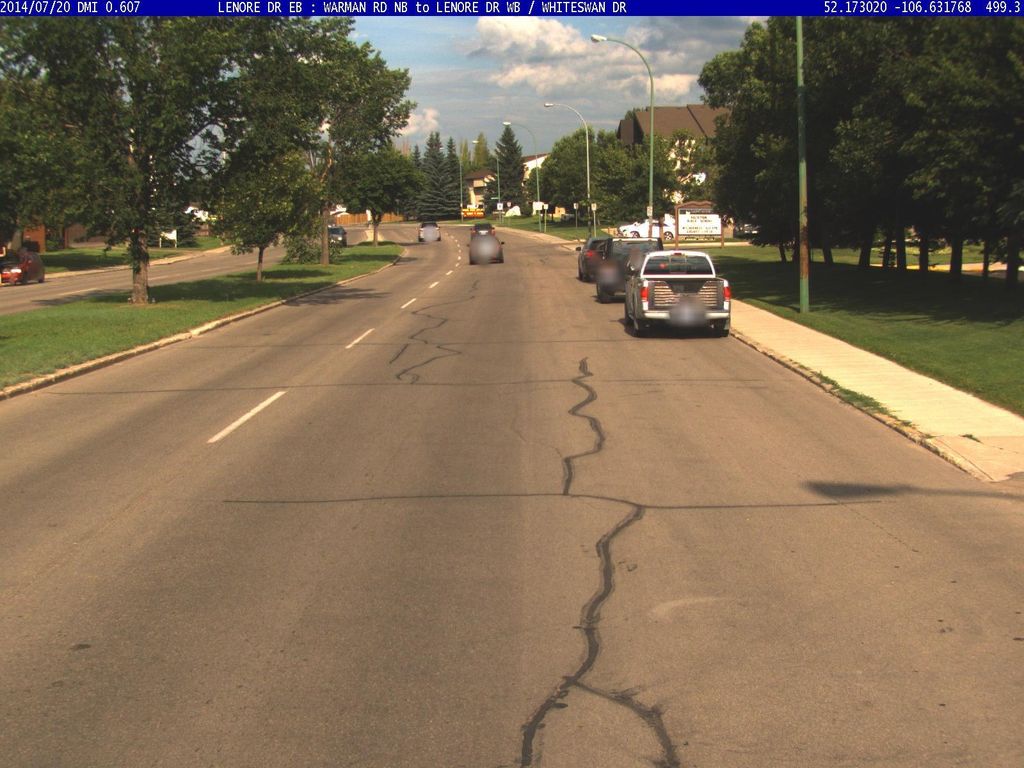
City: saskatoon